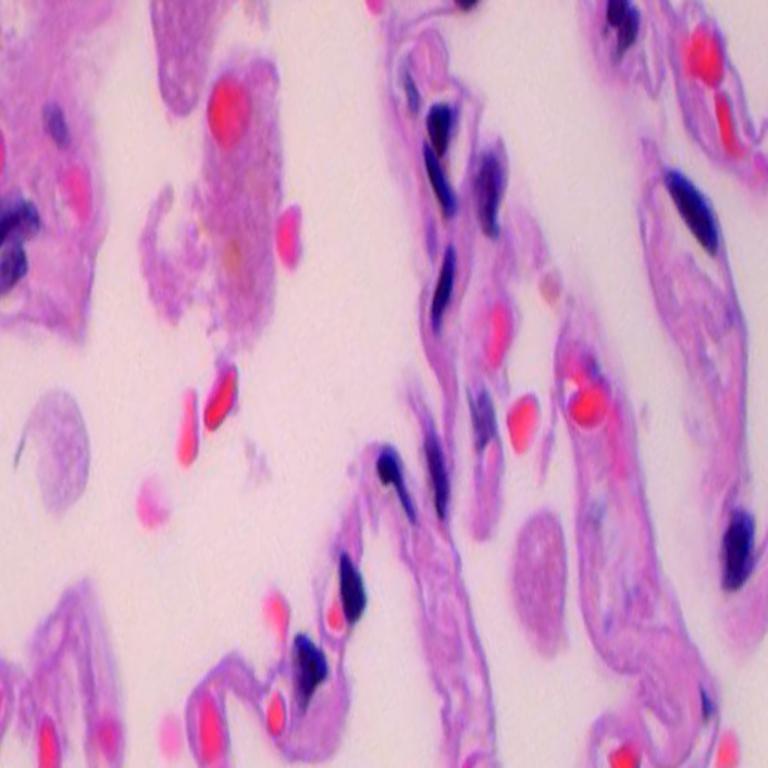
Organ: lung
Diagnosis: benign